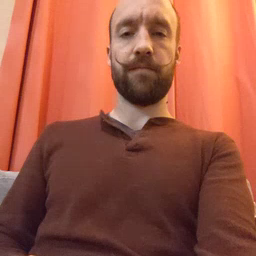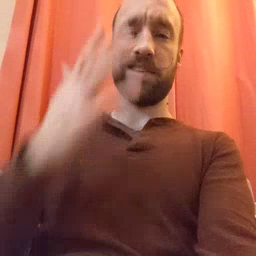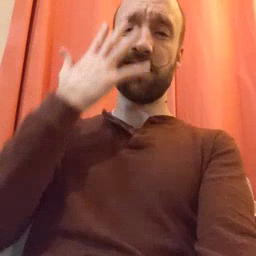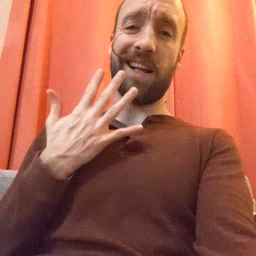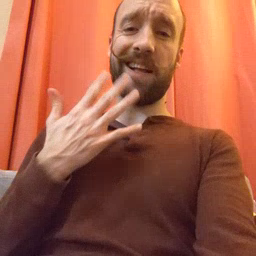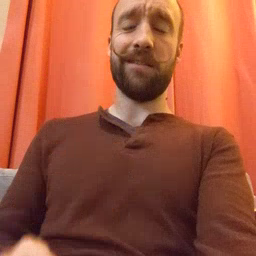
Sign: sad